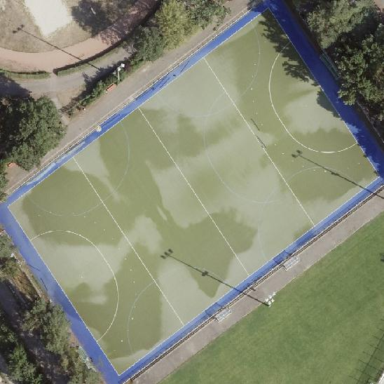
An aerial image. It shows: Field hockey pitch for leisure land sports.